Aerial crown-view tile of a tropical tree (Barro Colorado Island, Panama), acquired 20240813:
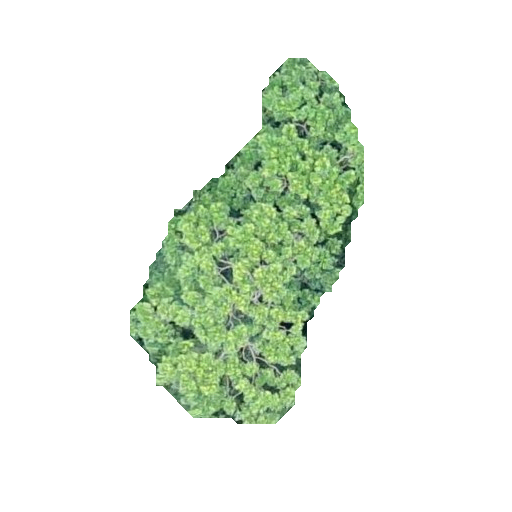
Species: Simarouba amara
GBIF accepted scientific name: Simarouba amara
Crown area: 76.112 m²